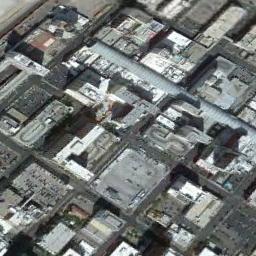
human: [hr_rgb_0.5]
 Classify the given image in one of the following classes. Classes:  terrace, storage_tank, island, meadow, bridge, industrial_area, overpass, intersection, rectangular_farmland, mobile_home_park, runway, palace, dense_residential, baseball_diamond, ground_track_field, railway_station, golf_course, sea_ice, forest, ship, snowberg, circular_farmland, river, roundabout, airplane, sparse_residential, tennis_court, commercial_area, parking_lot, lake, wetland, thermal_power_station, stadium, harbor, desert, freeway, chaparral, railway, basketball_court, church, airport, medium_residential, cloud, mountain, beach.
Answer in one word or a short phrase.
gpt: commercial_area